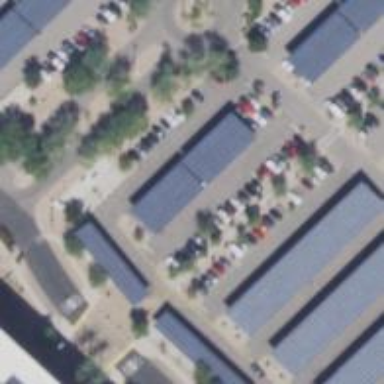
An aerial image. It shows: Solar photovoltaic panel generator on the roof of building.